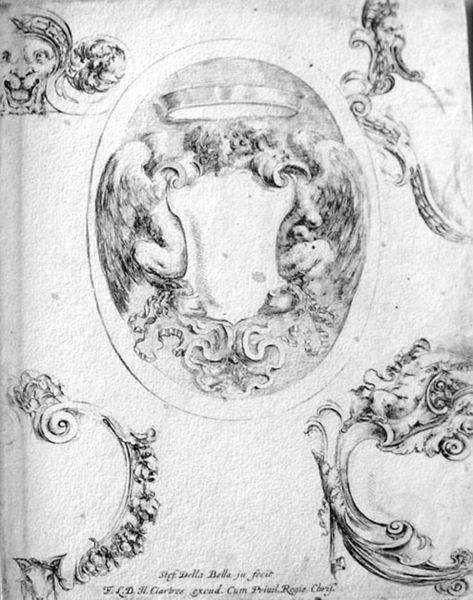
Titel: Sammlung verschiedener Capricci und neu erfundener Kartuschen und Ornamente (Raccolta di varii cappriccii et nove inventioni di cartelle et ornamenti): Kartusche in ovalem Rahmen mit zwei sich Küssenden
Künstler: Stefano della Bella
Standort: Karlsruhe
Institution: Staatliche Kunsthalle Karlsruhe
Schlagwörter: adler, blätter, feder, flügel, gemälde, himmel, kopf, weiß, frauen, menschen, blume, blumen, grau, köpfe, schmuck, schwarz, skizze, zeichnung, blüte, blüten, tier, tiere, ornament, band, barock, gesicht, rahmen, signatur, decke, blatt, pflanze, frontal, krone, locken, schön, oval, rund, engel, putte, putto, ranken, relief, schrift, kuss, papier, schwan, bogen, italien, studie, kette, leer, grafik, schattierung, krieg, dekoration, kartusche, detail, inschrift, floral, ornamente, verzierung, stuck, ring, schild, tusche, buch, medaillon, form, schraffur, radierung, stich, illustration, schwarzweiß, text, bleistift, entwurf, löwenkopf, namen, ranke, buchseite, flecken, wappen, villa, schnörkel, heiligenschein, voluten, nimbus, schwingen, repräsentation, ehre, löwe, volute, muschel, medaille, zierde, schnecke, schnecken, gerahmt, emblem, putten, skizzen, kupferstich, verzeirung, ziege, rundung, art deco, verzierungen, gams, zeichnungen, zeichung, arabeske, graphit, arkantus, rocaille, italienisch, belle, geis, geiss, buchmalerei, heraldik, wappenschild, rocaillen, heiligenschen, wappe, kone, boen, volte, vorsatzblatt, bella, stefano della bella, frache, rocallien, lornamente, engel bleiben, löwengesicht, schwarz-weisd, volta, zeichhungt